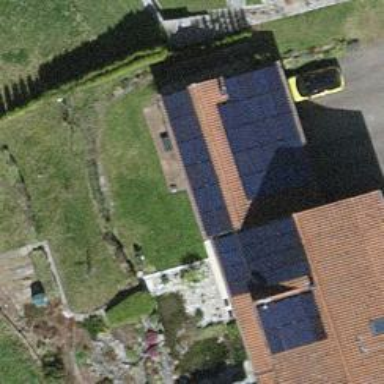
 consisting of solar photovoltaic panels."